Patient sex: M
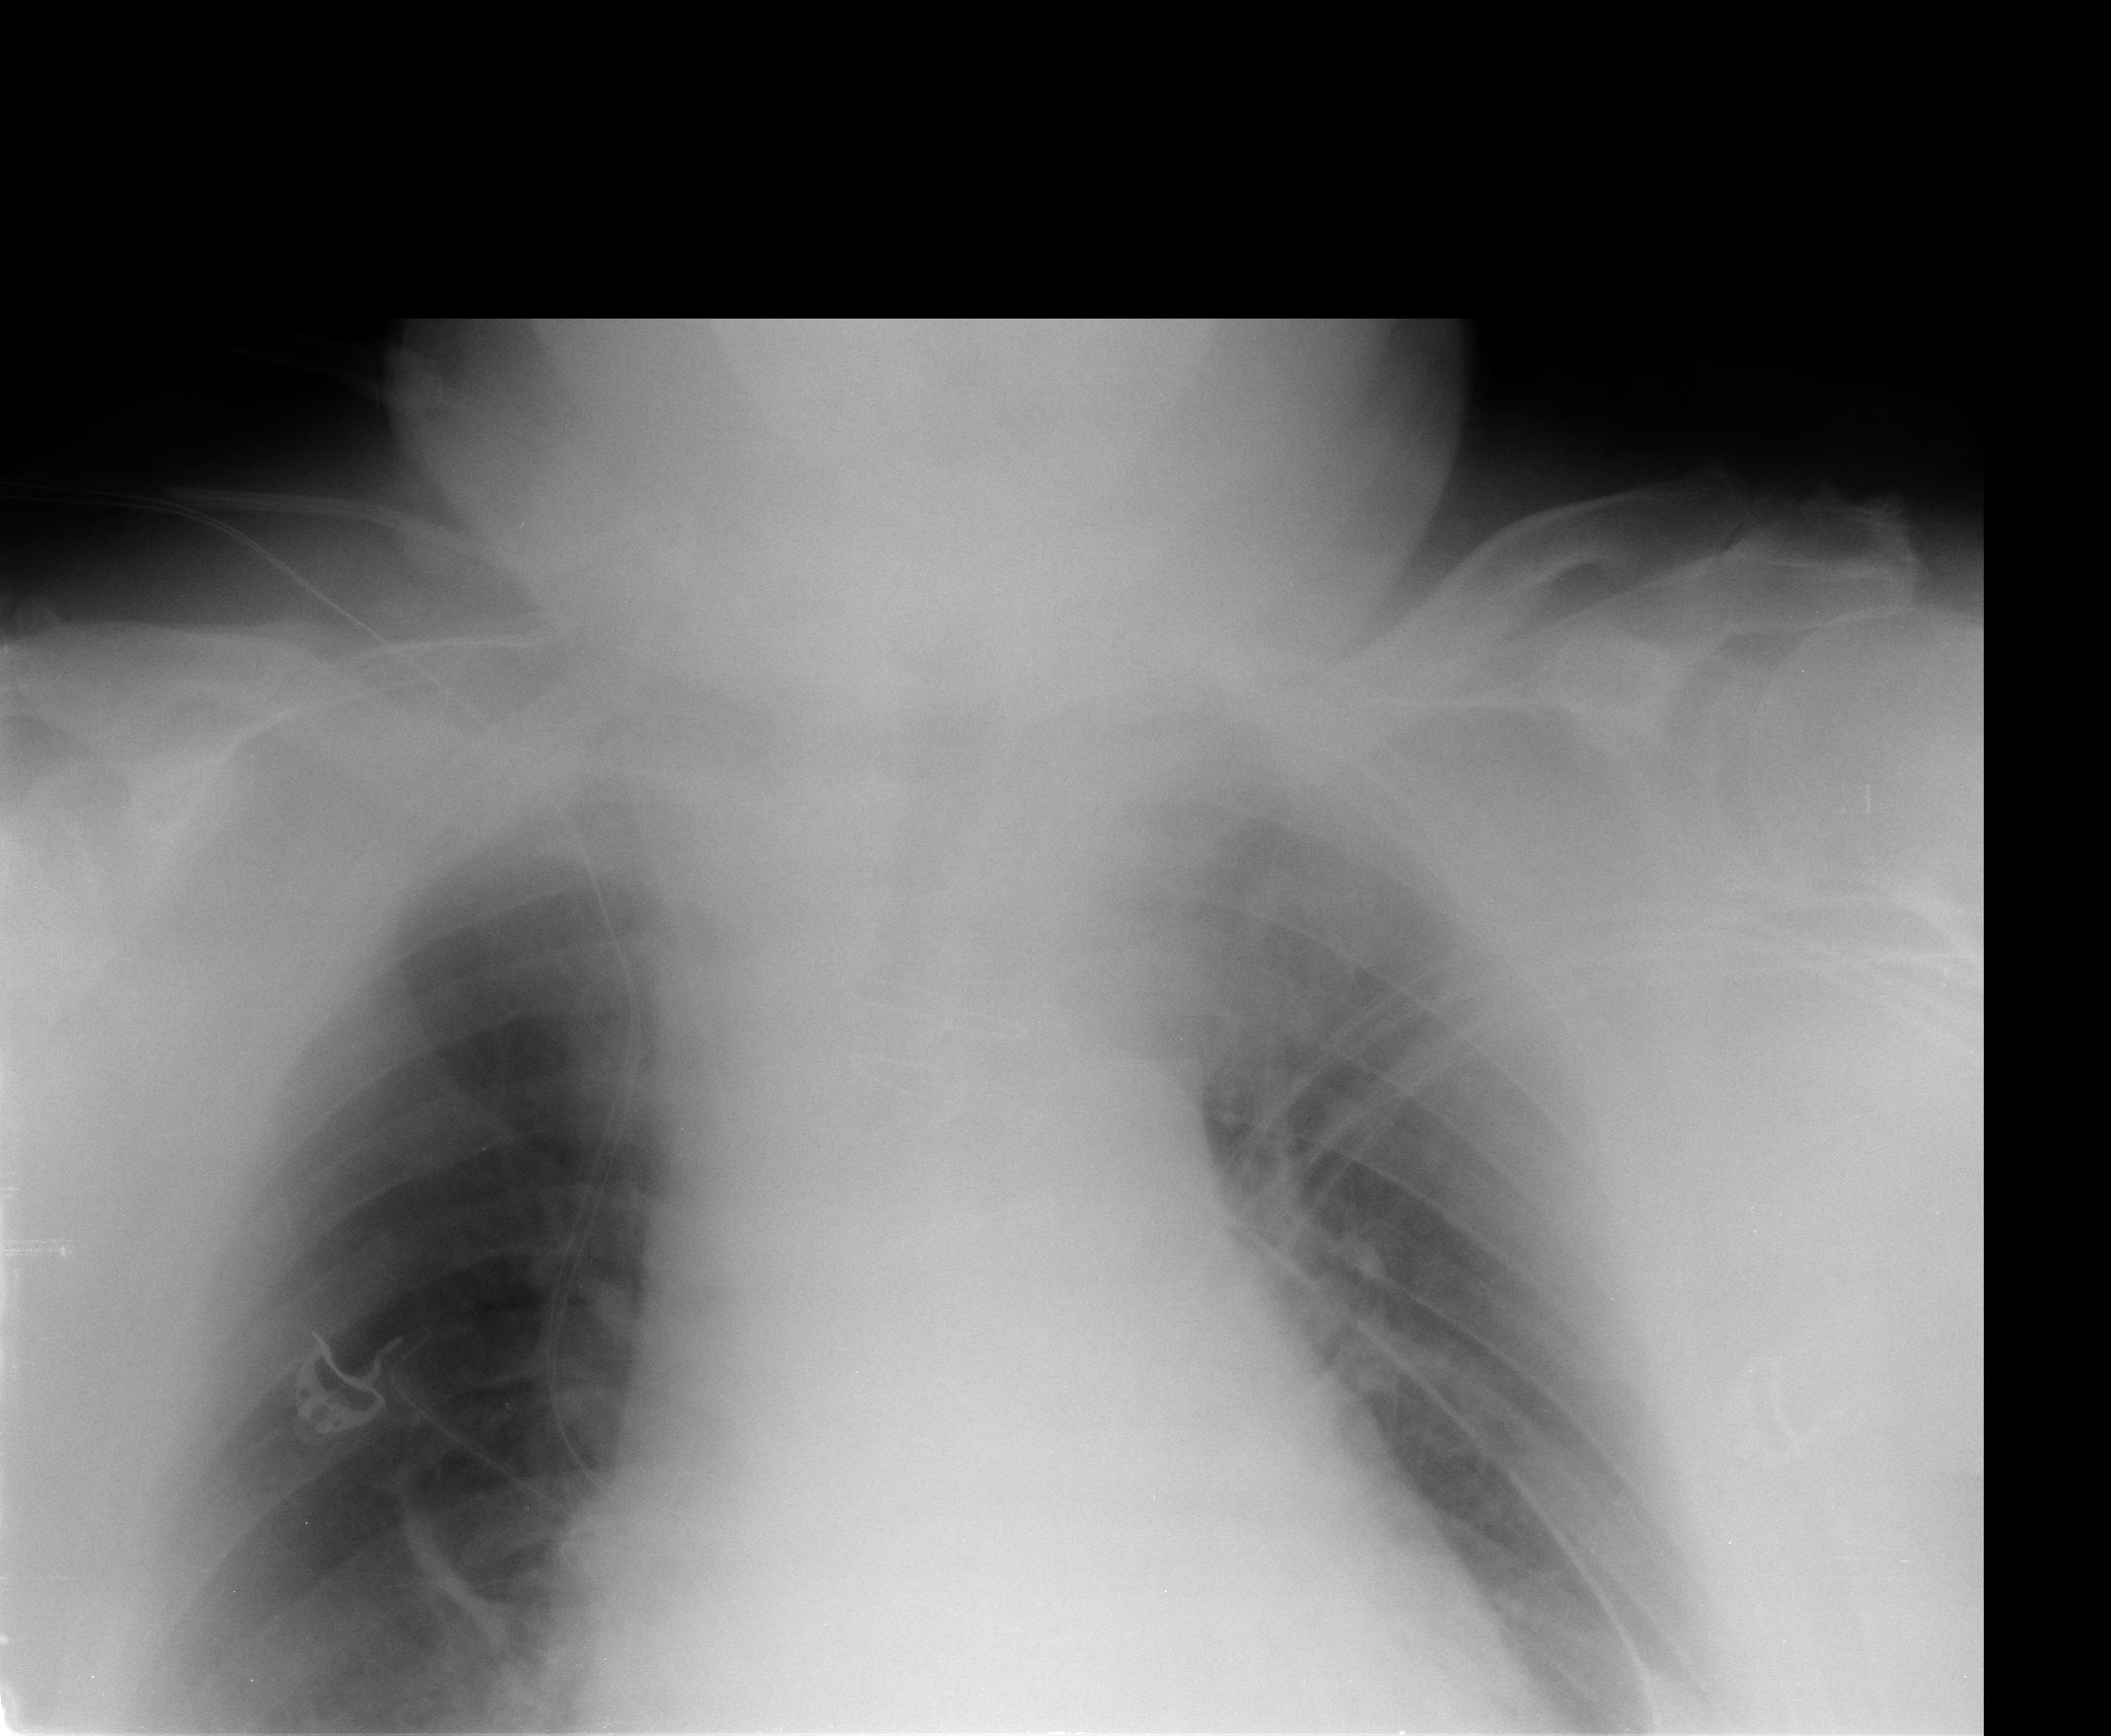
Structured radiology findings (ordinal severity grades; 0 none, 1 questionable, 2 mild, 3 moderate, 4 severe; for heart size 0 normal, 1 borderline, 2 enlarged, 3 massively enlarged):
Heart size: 2
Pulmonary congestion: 0
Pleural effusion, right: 0
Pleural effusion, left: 2
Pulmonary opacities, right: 0
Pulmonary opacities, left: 0
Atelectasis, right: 0
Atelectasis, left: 1